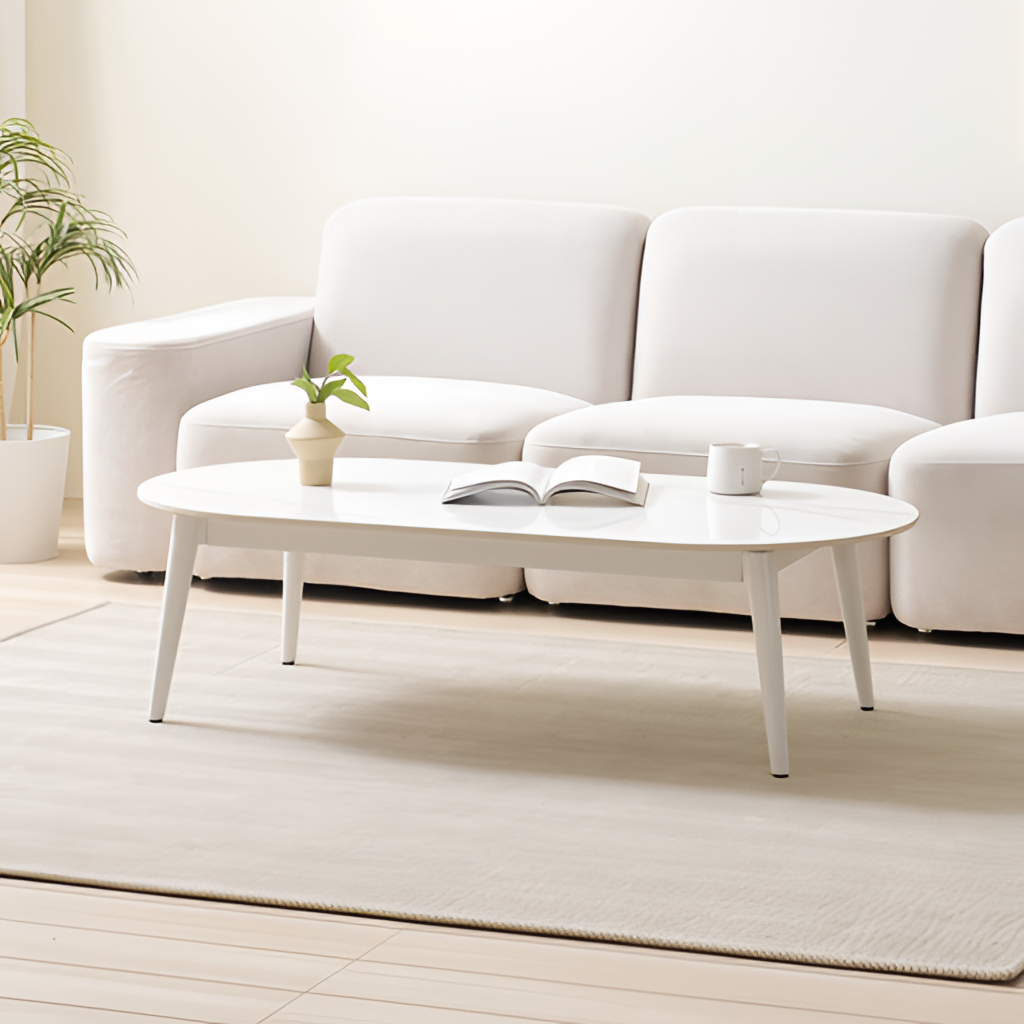
wood coffee table, living room, beige wood flooring, with plank pattern, paint wallpaper, with solid pattern, minimalist